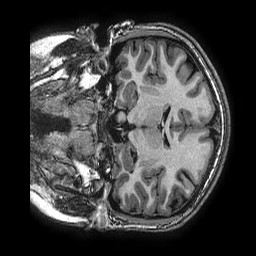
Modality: T1w
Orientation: coronal
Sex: female
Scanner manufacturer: ge
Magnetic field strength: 3 T
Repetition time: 0.0077 s
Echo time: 0.003436 s